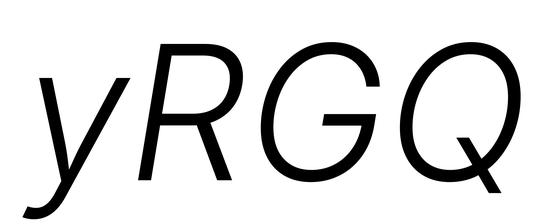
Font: Inter-Italic_Light_Italic